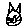
Label: cat